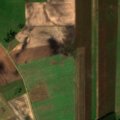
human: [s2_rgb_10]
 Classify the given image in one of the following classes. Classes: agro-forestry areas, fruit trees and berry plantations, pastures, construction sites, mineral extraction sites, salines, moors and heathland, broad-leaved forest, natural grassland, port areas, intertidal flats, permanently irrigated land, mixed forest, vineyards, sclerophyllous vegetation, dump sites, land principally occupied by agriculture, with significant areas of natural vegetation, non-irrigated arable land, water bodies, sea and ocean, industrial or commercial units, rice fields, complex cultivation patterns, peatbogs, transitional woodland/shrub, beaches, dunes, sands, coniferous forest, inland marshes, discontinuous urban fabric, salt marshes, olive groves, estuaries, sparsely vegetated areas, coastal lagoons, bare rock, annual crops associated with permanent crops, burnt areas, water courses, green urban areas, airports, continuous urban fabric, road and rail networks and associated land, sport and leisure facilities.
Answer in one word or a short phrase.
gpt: non-irrigated arable land, pastures, broad-leaved forest